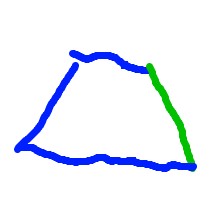
Shape: trapezoid